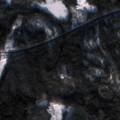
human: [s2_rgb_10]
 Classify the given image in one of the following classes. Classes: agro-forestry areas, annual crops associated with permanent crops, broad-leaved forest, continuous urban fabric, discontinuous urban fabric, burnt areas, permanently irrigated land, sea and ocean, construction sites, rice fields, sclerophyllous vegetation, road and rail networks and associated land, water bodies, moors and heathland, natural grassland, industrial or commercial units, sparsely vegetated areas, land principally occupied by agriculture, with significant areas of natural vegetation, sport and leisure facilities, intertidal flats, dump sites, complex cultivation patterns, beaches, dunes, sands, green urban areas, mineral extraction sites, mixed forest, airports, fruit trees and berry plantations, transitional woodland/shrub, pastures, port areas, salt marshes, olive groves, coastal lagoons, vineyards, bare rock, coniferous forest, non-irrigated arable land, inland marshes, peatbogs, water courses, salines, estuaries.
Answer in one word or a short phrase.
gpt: coniferous forest